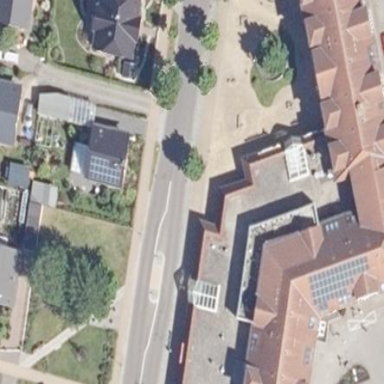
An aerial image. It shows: White building with roof made of roof tiles.